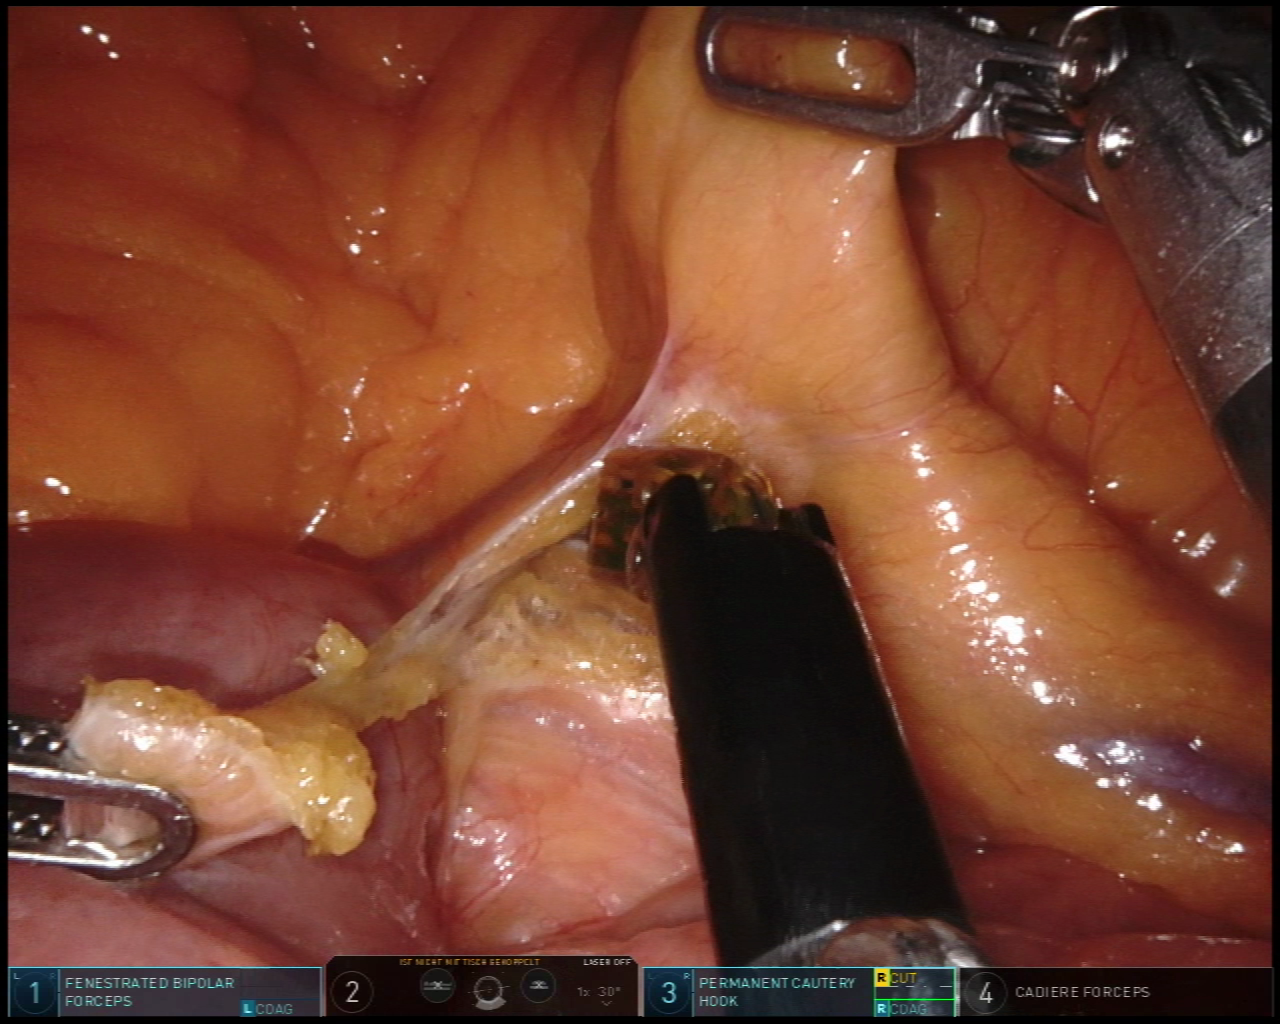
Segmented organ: intestinal_veins
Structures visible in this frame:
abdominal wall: no
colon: no
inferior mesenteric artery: no
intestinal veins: yes
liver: no
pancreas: no
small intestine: yes
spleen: no
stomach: no
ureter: no
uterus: no
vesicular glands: no